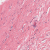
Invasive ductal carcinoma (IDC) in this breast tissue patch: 0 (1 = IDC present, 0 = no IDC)